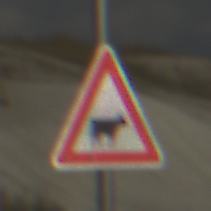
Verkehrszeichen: ViehtriebLinks
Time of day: MorningAfternoon
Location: Outdoor (Beach)
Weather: PartlyCloudy
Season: NotSpecified
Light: Natural